Question: I want to build a modern Windows application using 'WinRT' (Windows 10). I use 'Qt 5.13.1 UWP' kits for 'Visual Studio 2017'. When building a project, it displays a lot of compilation errors:

'''
QT += core gui
greaterThan(QT_MAJOR_VERSION, 4): QT += widgets
CONFIG += c++17
# The following define makes your compiler emit warnings if you use
# any Qt feature that has been marked deprecated (the exact warnings
# depend on your compiler). Please consult the documentation of the
# deprecated API in order to know how to port your code away from it.
DEFINES += QT_DEPRECATED_WARNINGS
# You can also make your code fail to compile if it uses deprecated APIs.
# In order to do so, uncomment the following line.
# You can also select to disable deprecated APIs only up to a certain version of Qt.
#DEFINES += QT_DISABLE_DEPRECATED_BEFORE=0x060000 # disables all the APIs deprecated before Qt 6.0.0
SOURCES += main.cpp testproject.cpp
HEADERS += testproject.h
FORMS += testproject.ui
LIBS += -lwindowsapp
# Default rules for deployment.
#qnx: target.path = /tmp/$${TARGET}/bin
#else: unix:!android: target.path = /opt/$${TARGET}/bin
#!isEmpty(target.path): INSTALLS += target
'''
'''
#ifndef TESTPROJECT_H
#define TESTPROJECT_H
#include <QDialog>
#include <QDebug>
#include "winrt/Windows.System.Diagnostics.h"
using namespace winrt;
using namespace Windows::System::Diagnostics;
QT_BEGIN_NAMESPACE
namespace Ui { class TestProject; }
QT_END_NAMESPACE
class TestProject : public QDialog
{
Q_OBJECT
public:
TestProject(QWidget *parent = nullptr);
~TestProject();
private:
Ui::TestProject *ui;
};
#endif // TESTPROJECT_H
'''
'''
#include "testproject.h"
#include "ui_testproject.h"
TestProject::TestProject(QWidget *parent)
: QDialog(parent)
, ui(new Ui::TestProject)
{
ui->setupUi(this);
init_apartment();
auto info = SystemDiagnosticInfo::GetForCurrentSystem();
auto memory = info.MemoryUsage().GetReport().TotalPhysicalSizeInBytes();
qDebug() << memory;
}
TestProject::~TestProject()
{
delete ui;
}
'''
Without 'WinRT' code it compiles successfully. Any ideas how to configure 'WinRT' using 'Qt'? What libraries are required for 'Qt' to run 'WinRT' code? Thanks in advance.
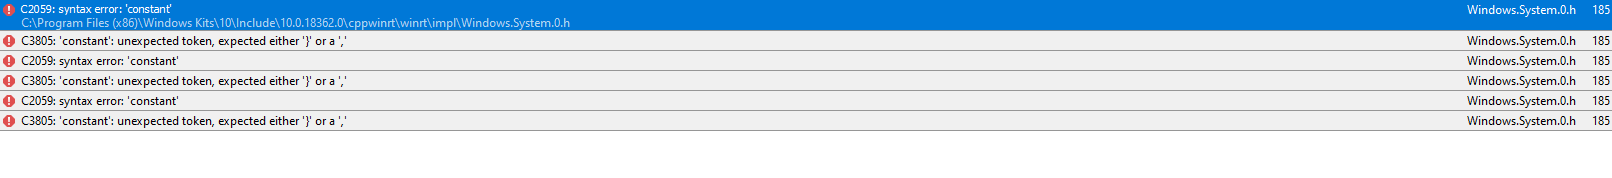
Answer: Try either adding '#undef X64' before '#include "winrt/Windows.System.Diagnostics.h"' or go to your project settings, select , in the dropdown next to select , remove the line 'X64'. I've no idea what this define is for, but it conflicts with the 'ProcessorArchitecture::X64' enum in Windows.System.0.h.
PS. This answer is just a reproduced guesswork as I can't make much sense of the errors on the screenshot. Usually copy-pasting the text from the Output panel is more informative than the Error List.